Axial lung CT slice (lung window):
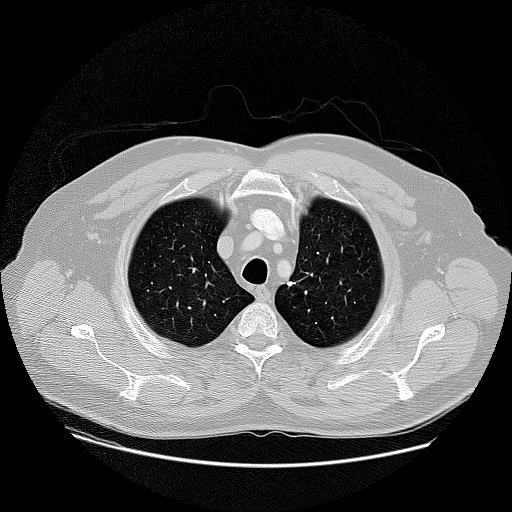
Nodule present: yes
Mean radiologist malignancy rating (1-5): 1